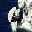
Label: 4